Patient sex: M
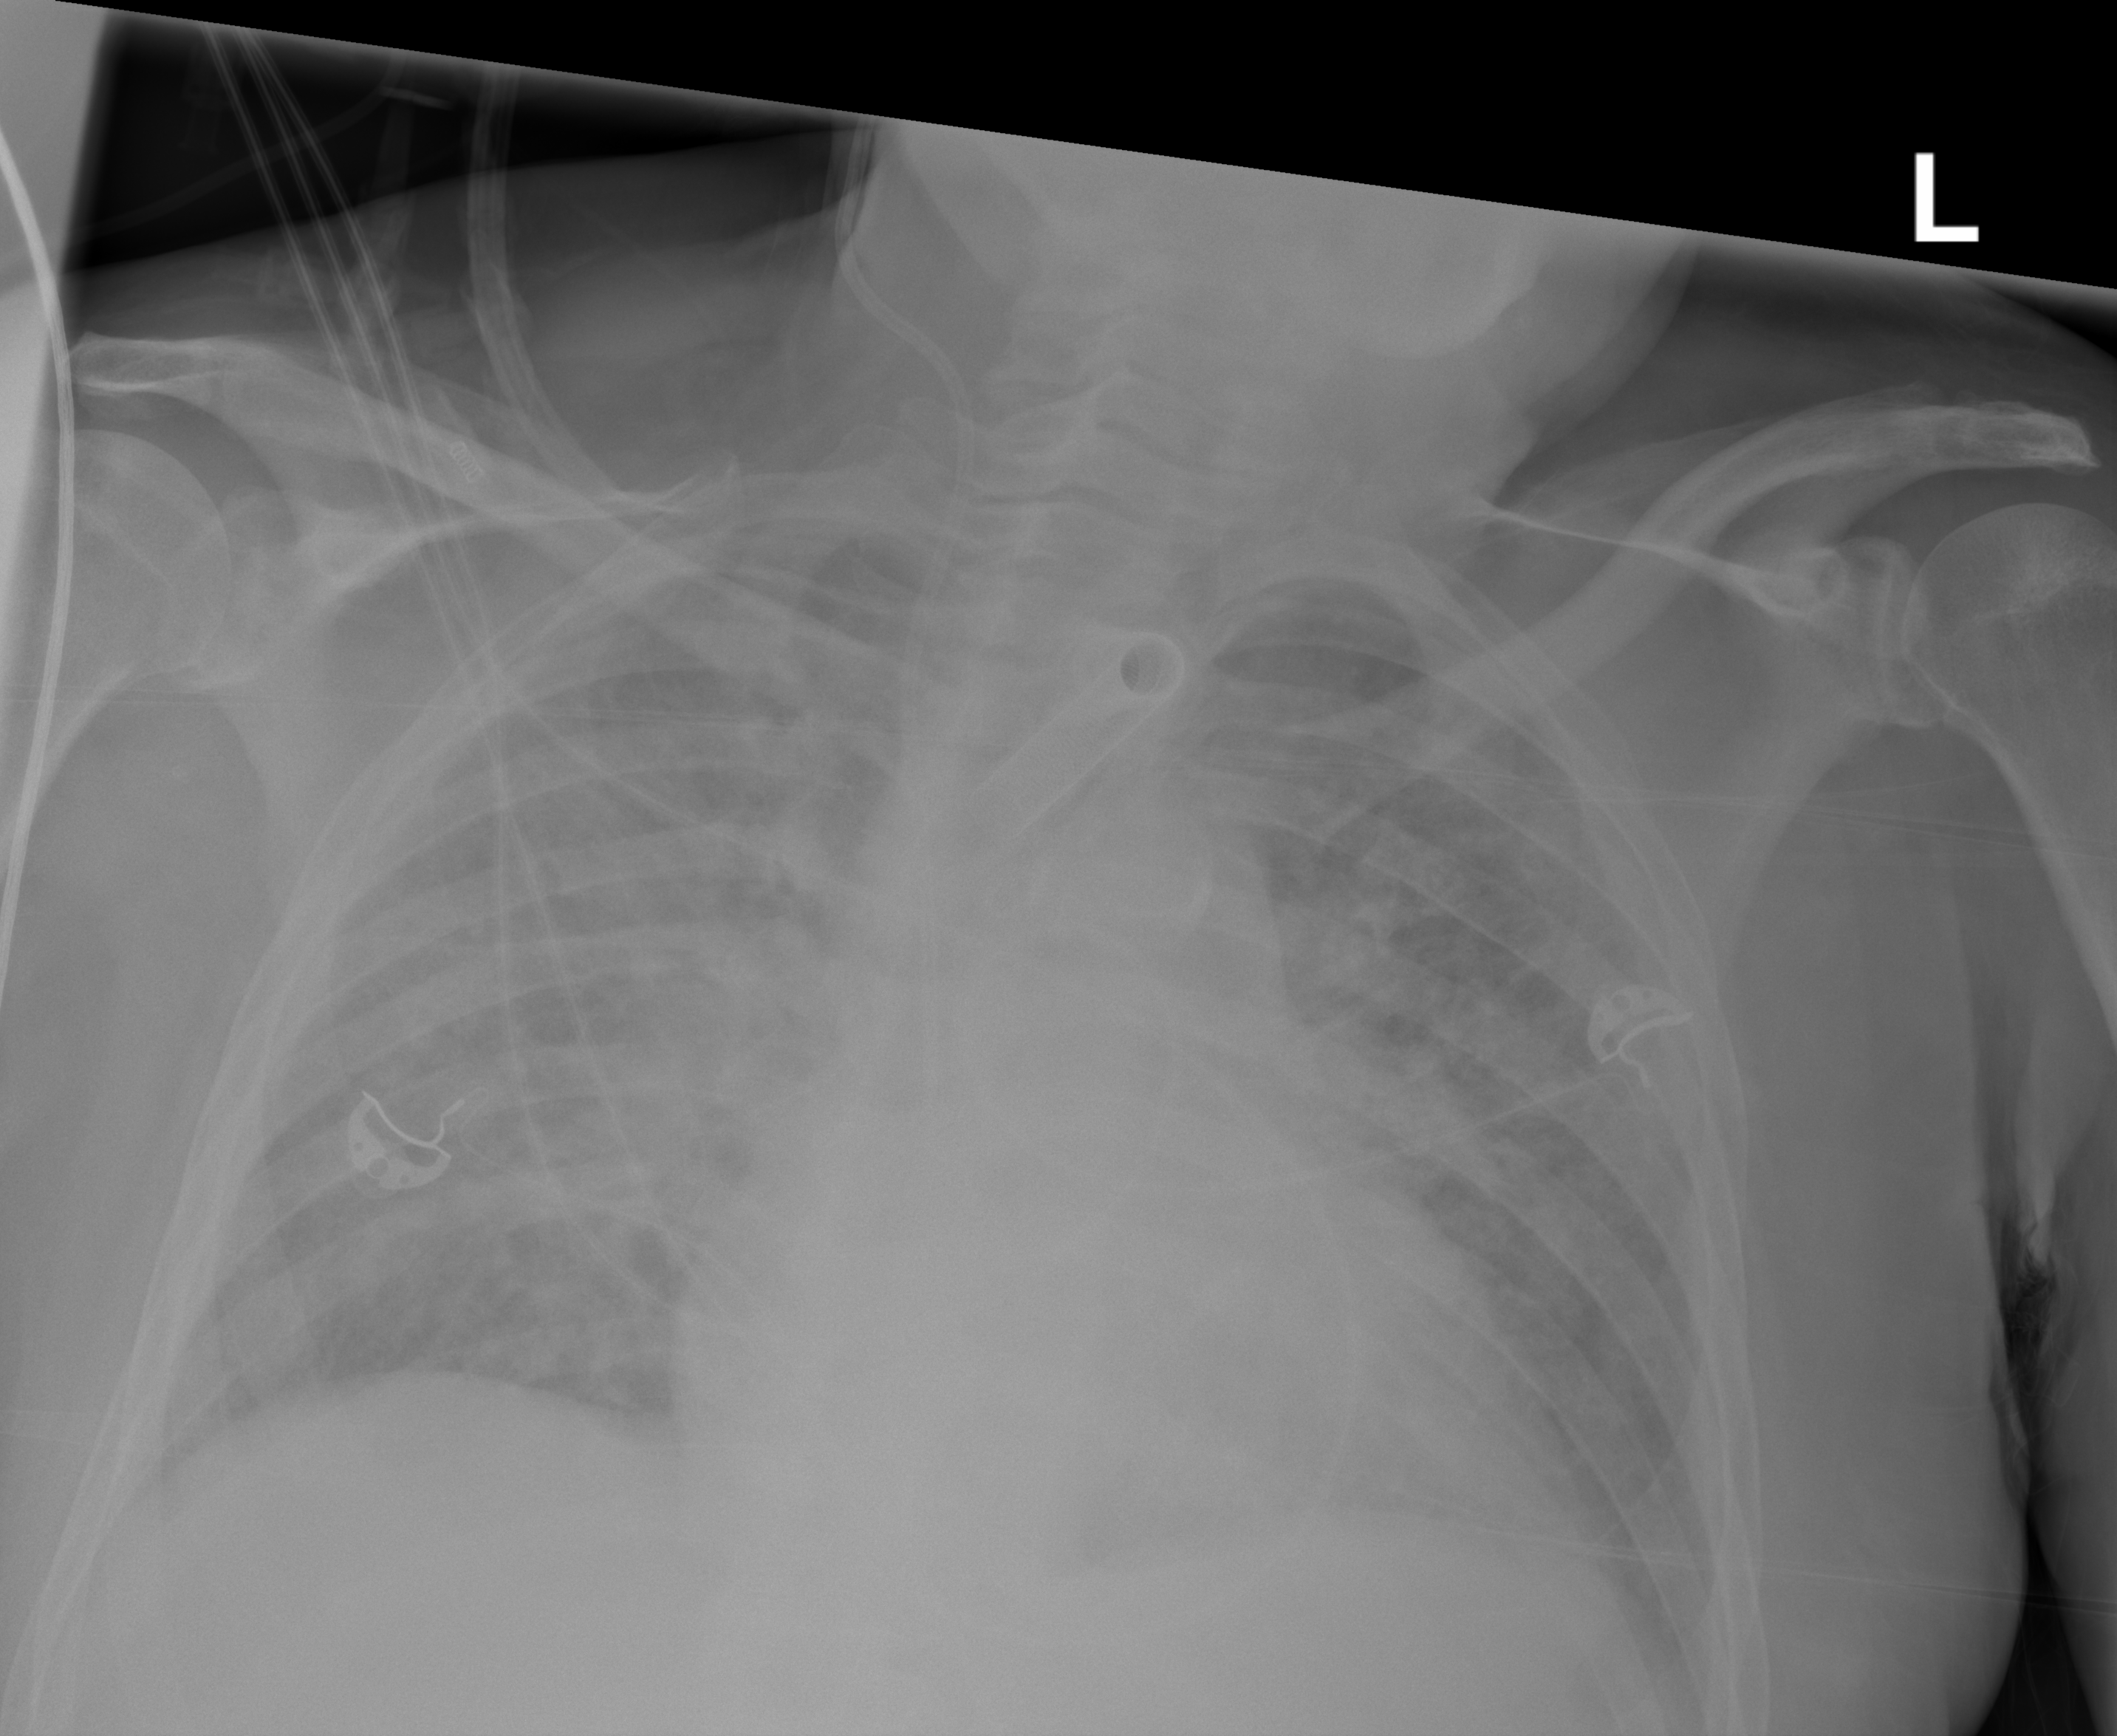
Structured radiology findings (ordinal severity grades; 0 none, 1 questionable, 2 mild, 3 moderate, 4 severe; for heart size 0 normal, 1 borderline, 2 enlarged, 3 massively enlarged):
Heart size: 2
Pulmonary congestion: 2
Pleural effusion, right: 0
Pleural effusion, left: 4
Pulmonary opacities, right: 3
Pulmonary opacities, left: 2
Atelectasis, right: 0
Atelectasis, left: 3